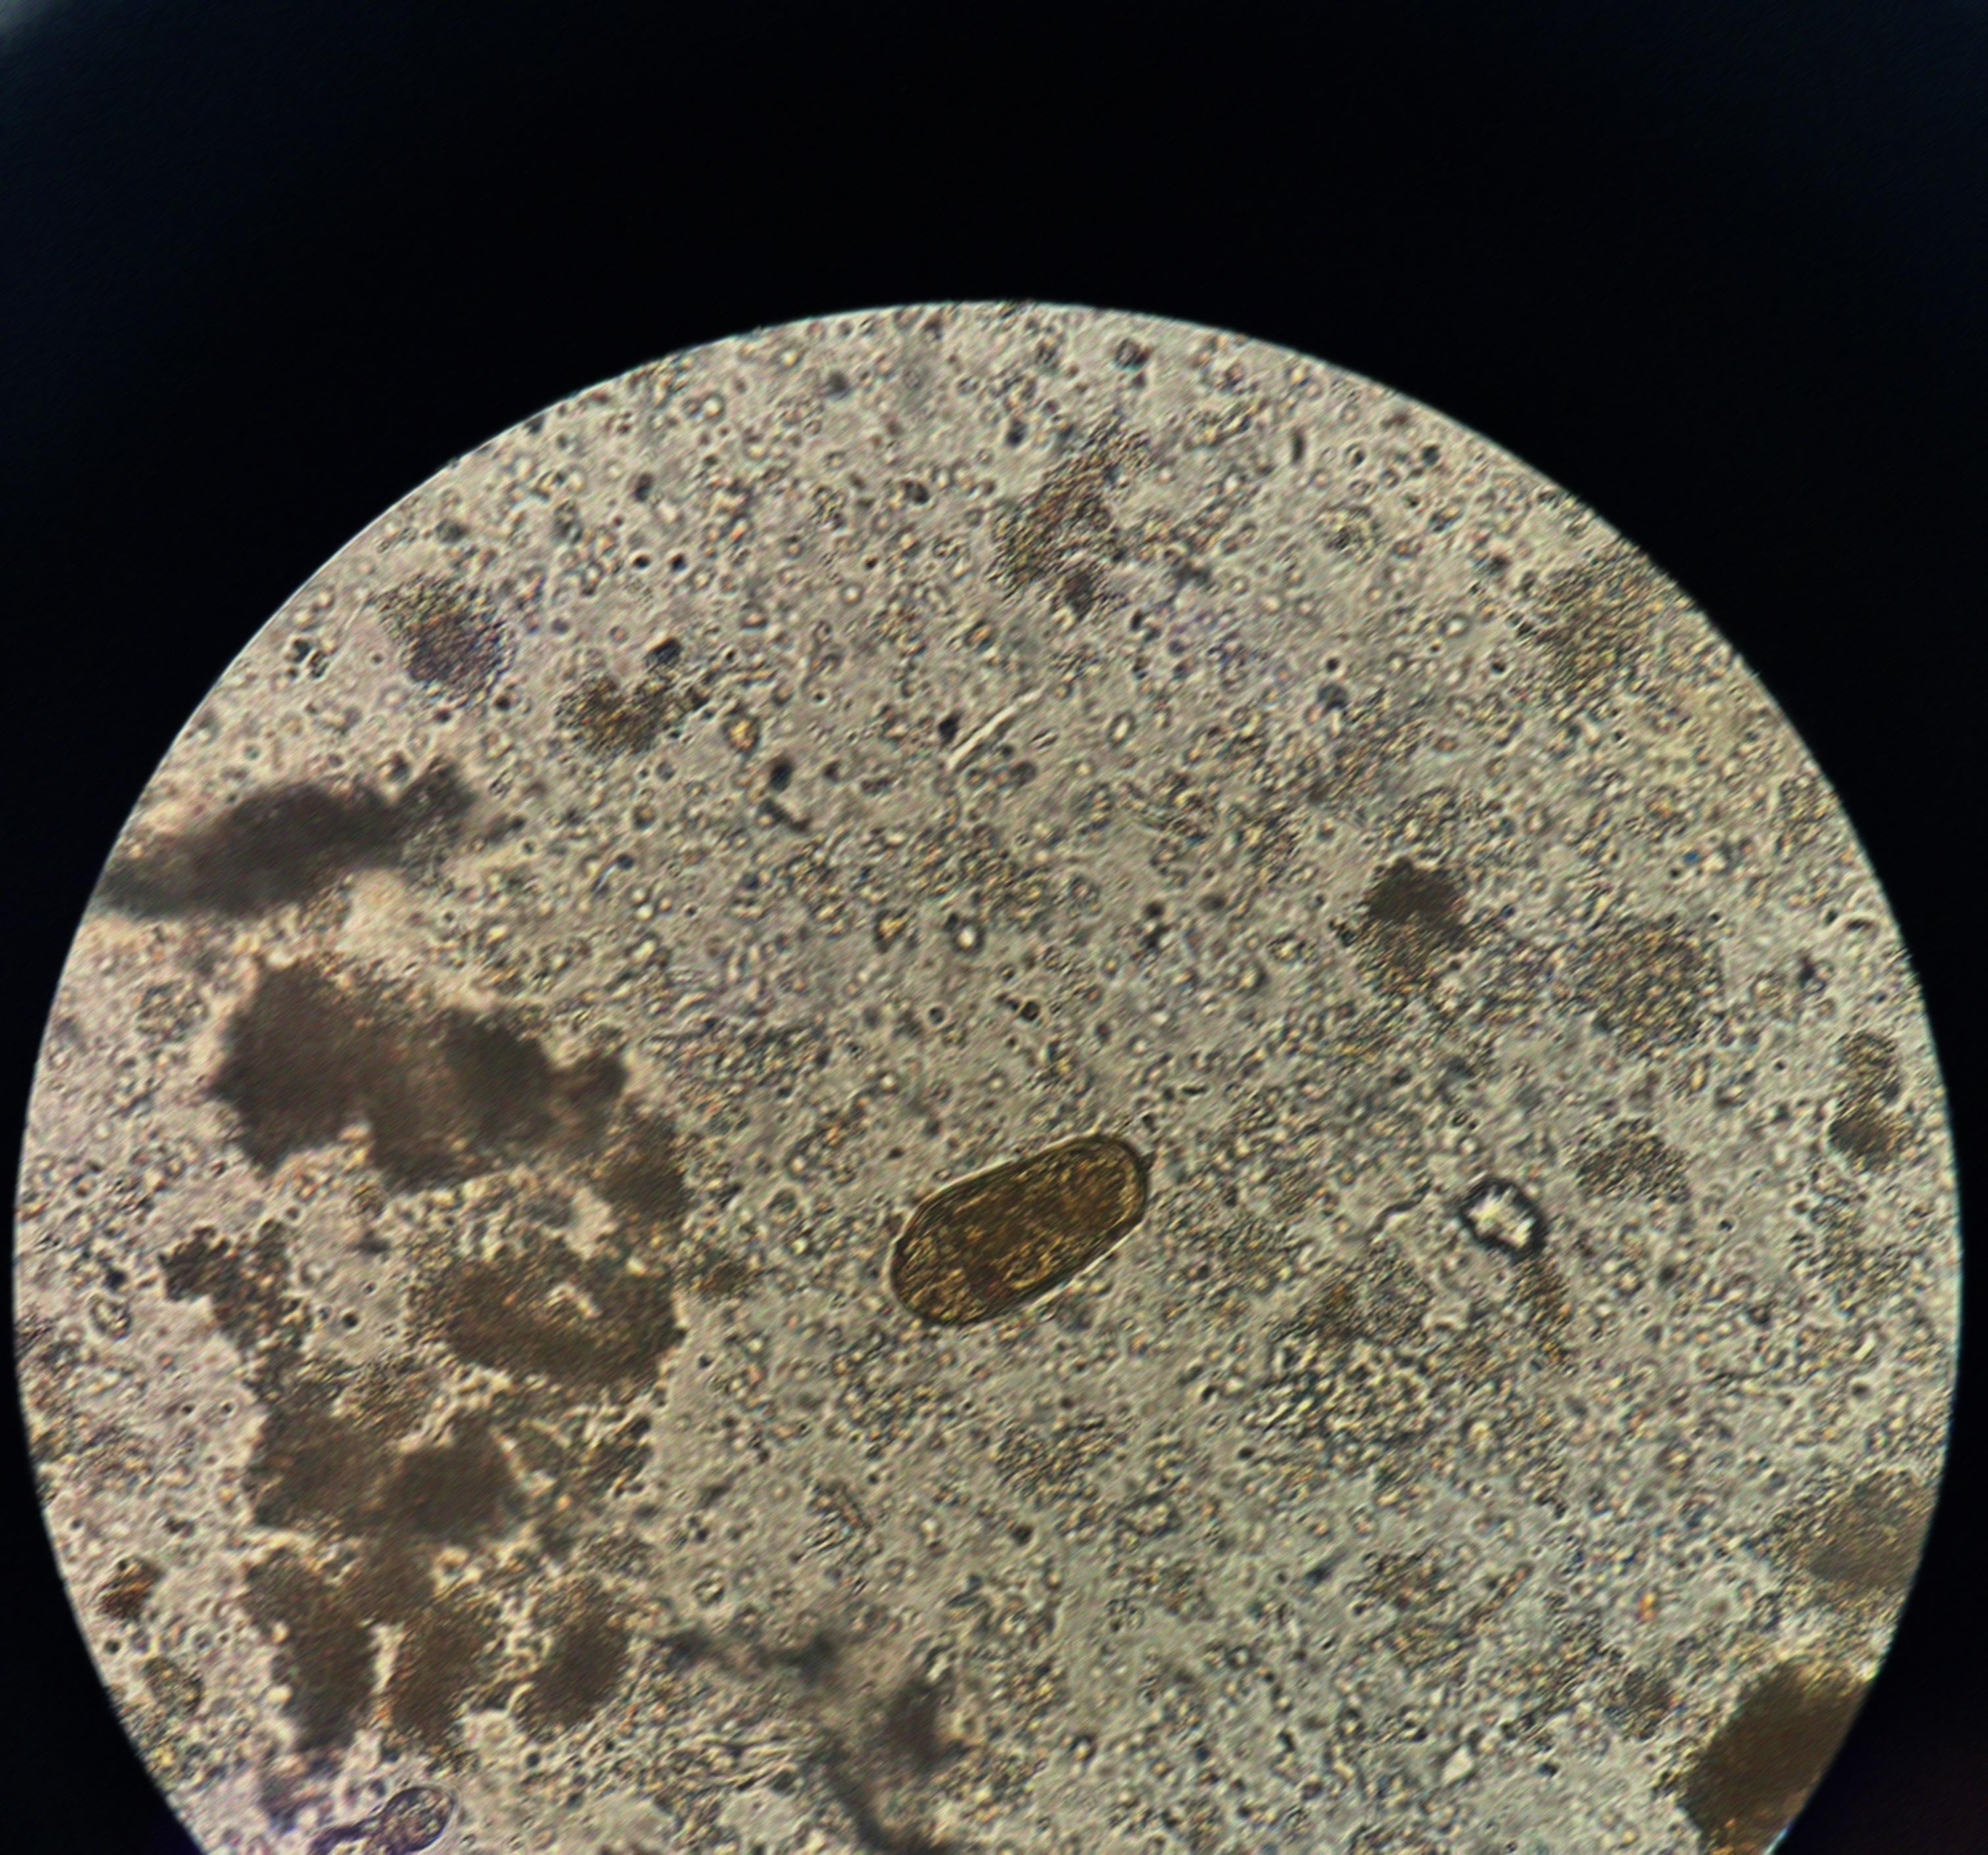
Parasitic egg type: Paragonimus spp